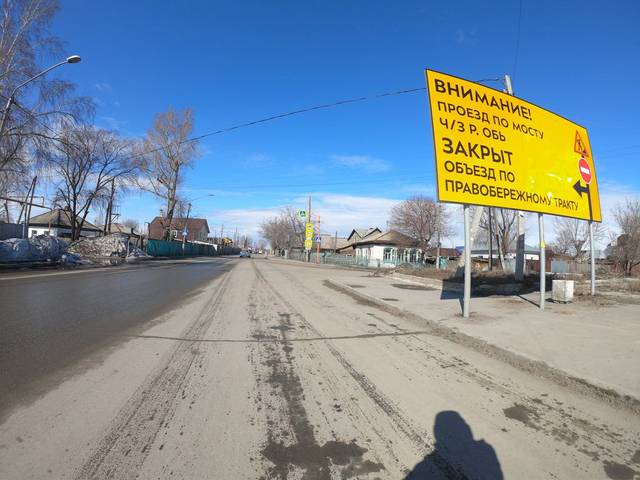
Region: Russia
Coordinates: 53.366, 83.798